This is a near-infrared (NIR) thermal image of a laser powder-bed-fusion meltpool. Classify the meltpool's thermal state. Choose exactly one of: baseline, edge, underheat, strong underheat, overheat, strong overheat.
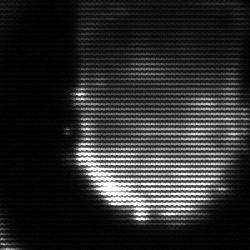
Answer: baseline